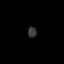
Tissue: lung
Cell type: Epithelial cells
Senescence score: 0.1813
Nuclear area (px): 93
Mean DAPI intensity: 55.129